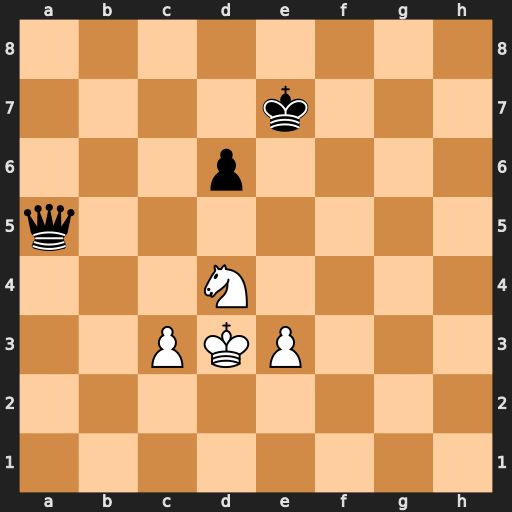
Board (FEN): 8/4k3/3p4/q7/3N4/2PKP3/8/8
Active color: w
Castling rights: -
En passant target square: -
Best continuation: Nc6+ Ke6 Nxa5